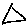
Label: triangle